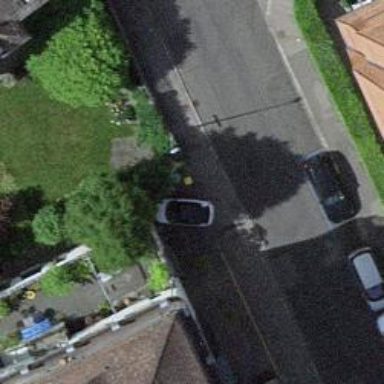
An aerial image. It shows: Post box is visible.